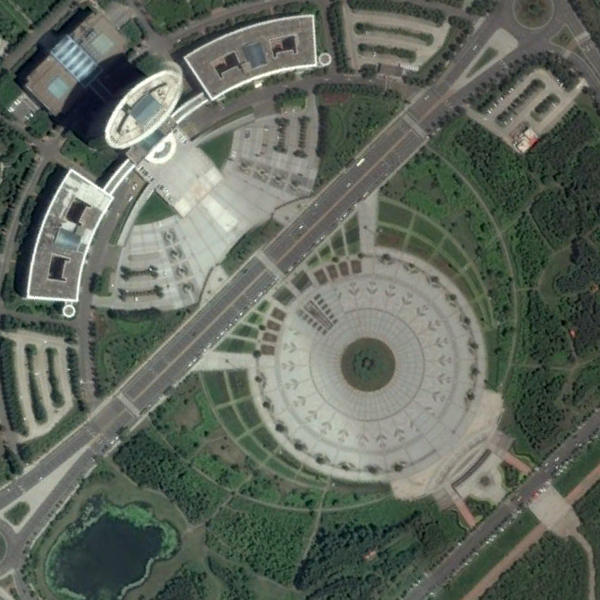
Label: Square